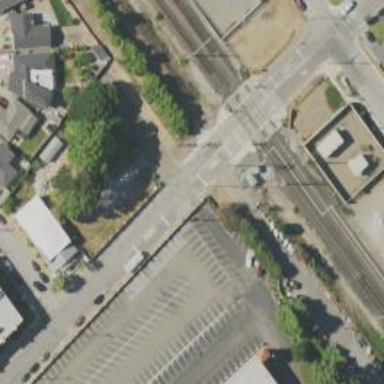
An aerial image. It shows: Railroad crossover.